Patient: sex M, age 64
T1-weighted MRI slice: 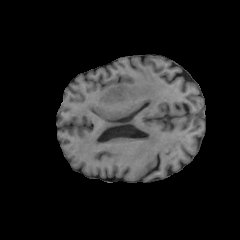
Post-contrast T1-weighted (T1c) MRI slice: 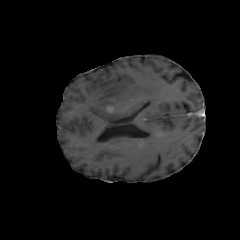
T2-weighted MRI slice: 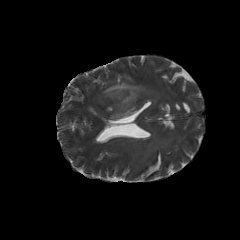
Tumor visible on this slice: yes
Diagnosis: Glioblastoma, IDH-wildtype
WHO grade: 4